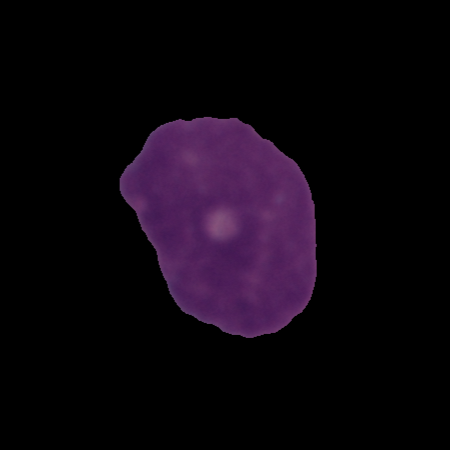
Label: cancer